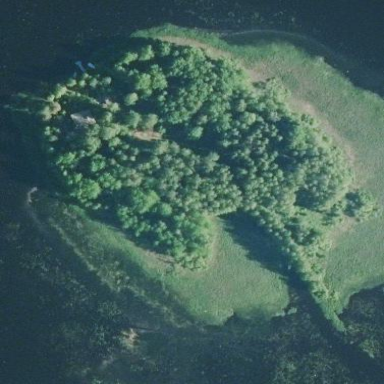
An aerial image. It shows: Image showing island.